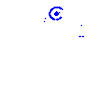
Particle: electron